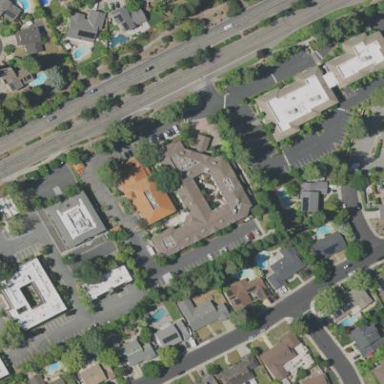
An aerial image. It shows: Commercial building that serves as nursing home.